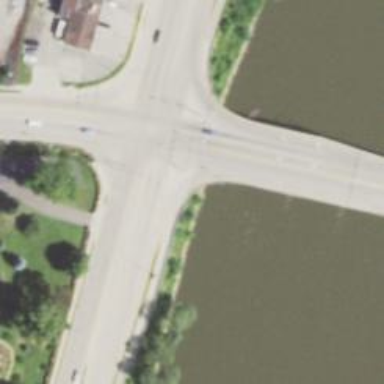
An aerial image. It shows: Crossing on the cycleway.